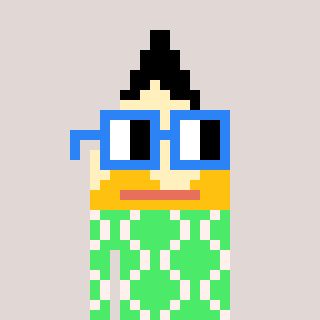
a pixel art character with square blue glasses, a pencil-shaped head and a teal-colored body on a warm background